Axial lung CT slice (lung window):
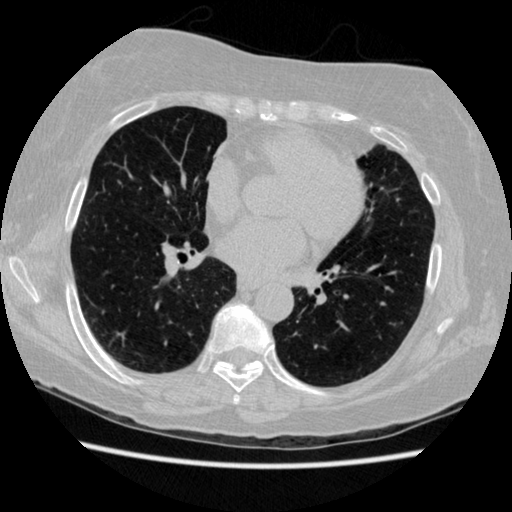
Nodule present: no